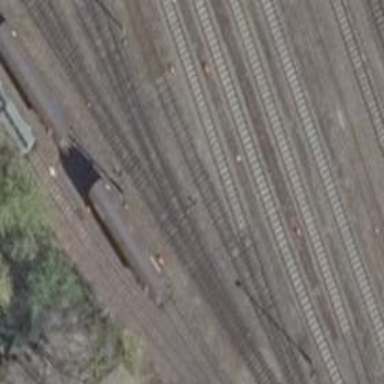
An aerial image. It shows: Rail spur service.